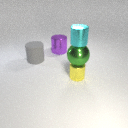
small cyan metal cylinder above large green metal sphere